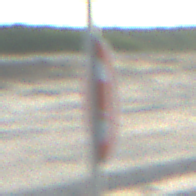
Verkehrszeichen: UeberholverbotKraftfahrzeuge
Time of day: SunriseSunset
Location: Outdoor (Beach)
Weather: Clear
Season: NotSpecified
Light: Natural